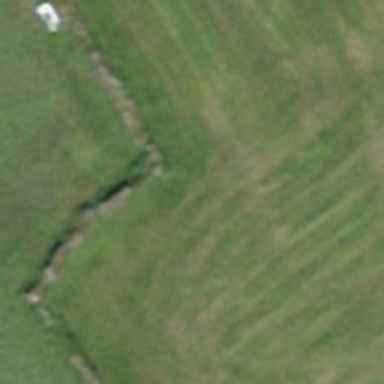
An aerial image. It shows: Dry stone wall barrier.